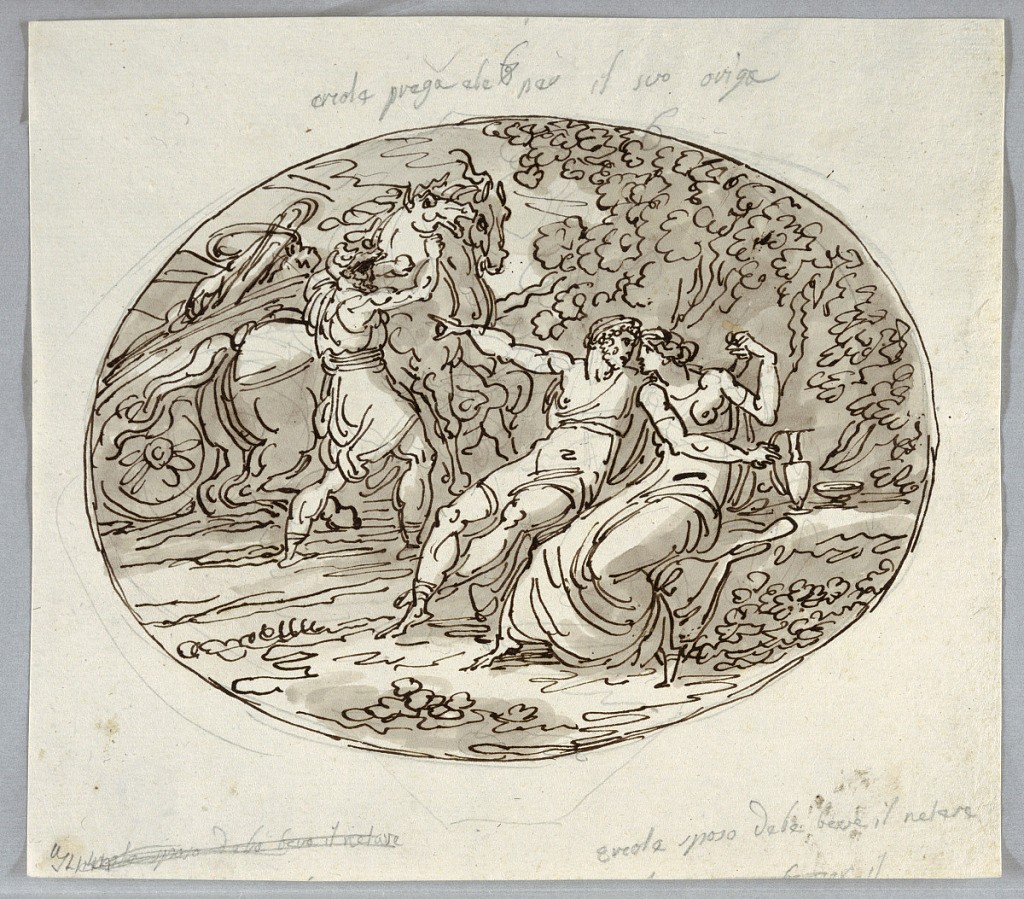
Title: Drawing
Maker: Felice Giani, Italian, 1758–1823
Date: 1800-1810
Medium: Pen and brown ink, brush and brown wash over traces of graphite on cream laid paper
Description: Oval Hercules and Hebe are seated beneath a tree. He points at Origa, holding the horses of the chariot which stands behind them. Drawn over an outlined octagon. Of a second line at right only''il'' is legible. Reverse: outlined octagon with Hercules and Hebe standing: pencil